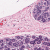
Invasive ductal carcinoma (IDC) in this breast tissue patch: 0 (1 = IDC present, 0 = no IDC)